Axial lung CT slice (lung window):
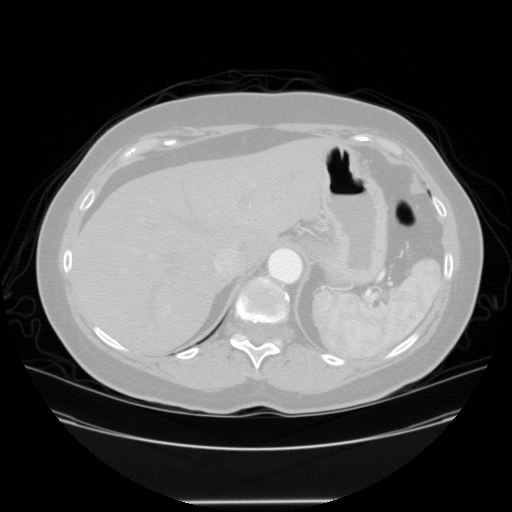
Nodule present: no